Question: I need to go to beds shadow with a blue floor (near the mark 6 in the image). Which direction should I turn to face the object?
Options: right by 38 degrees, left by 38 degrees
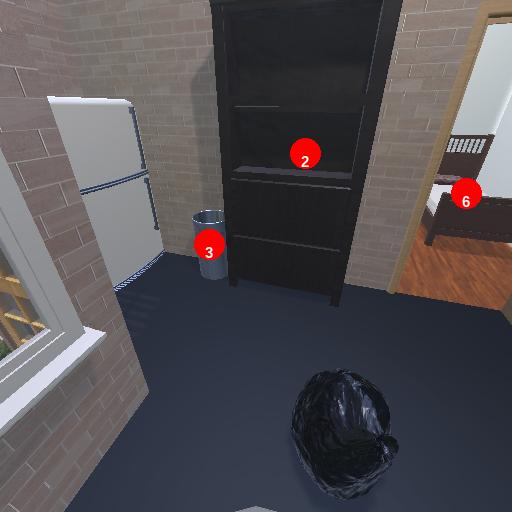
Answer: right by 38 degrees